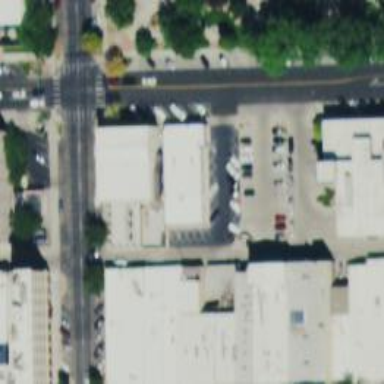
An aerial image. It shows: Parking space.